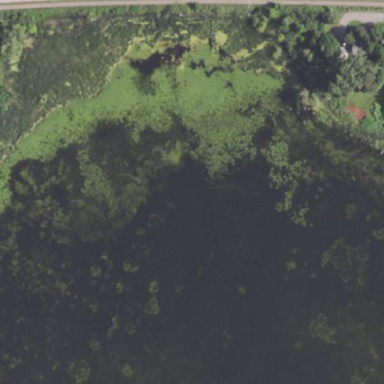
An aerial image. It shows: Marsh wetland.